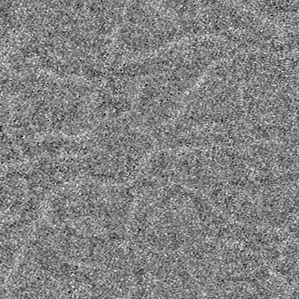
Label: frost